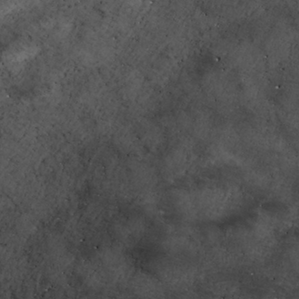
Label: non_frost